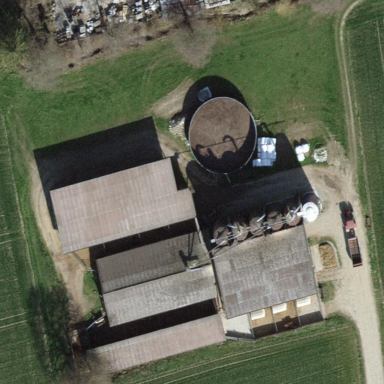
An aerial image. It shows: Farmyard area.